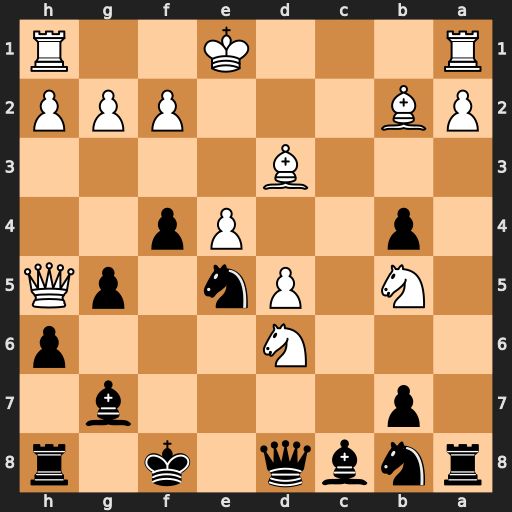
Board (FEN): rnbq1k1r/1p4b1/3N3p/1N1Pn1pQ/1p2Pp2/3B4/PB3PPP/R3K2R
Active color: b
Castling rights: KQ
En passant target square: -
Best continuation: Bg4 Bxe5 Bxh5 Bxg7+ Kxg7